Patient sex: M
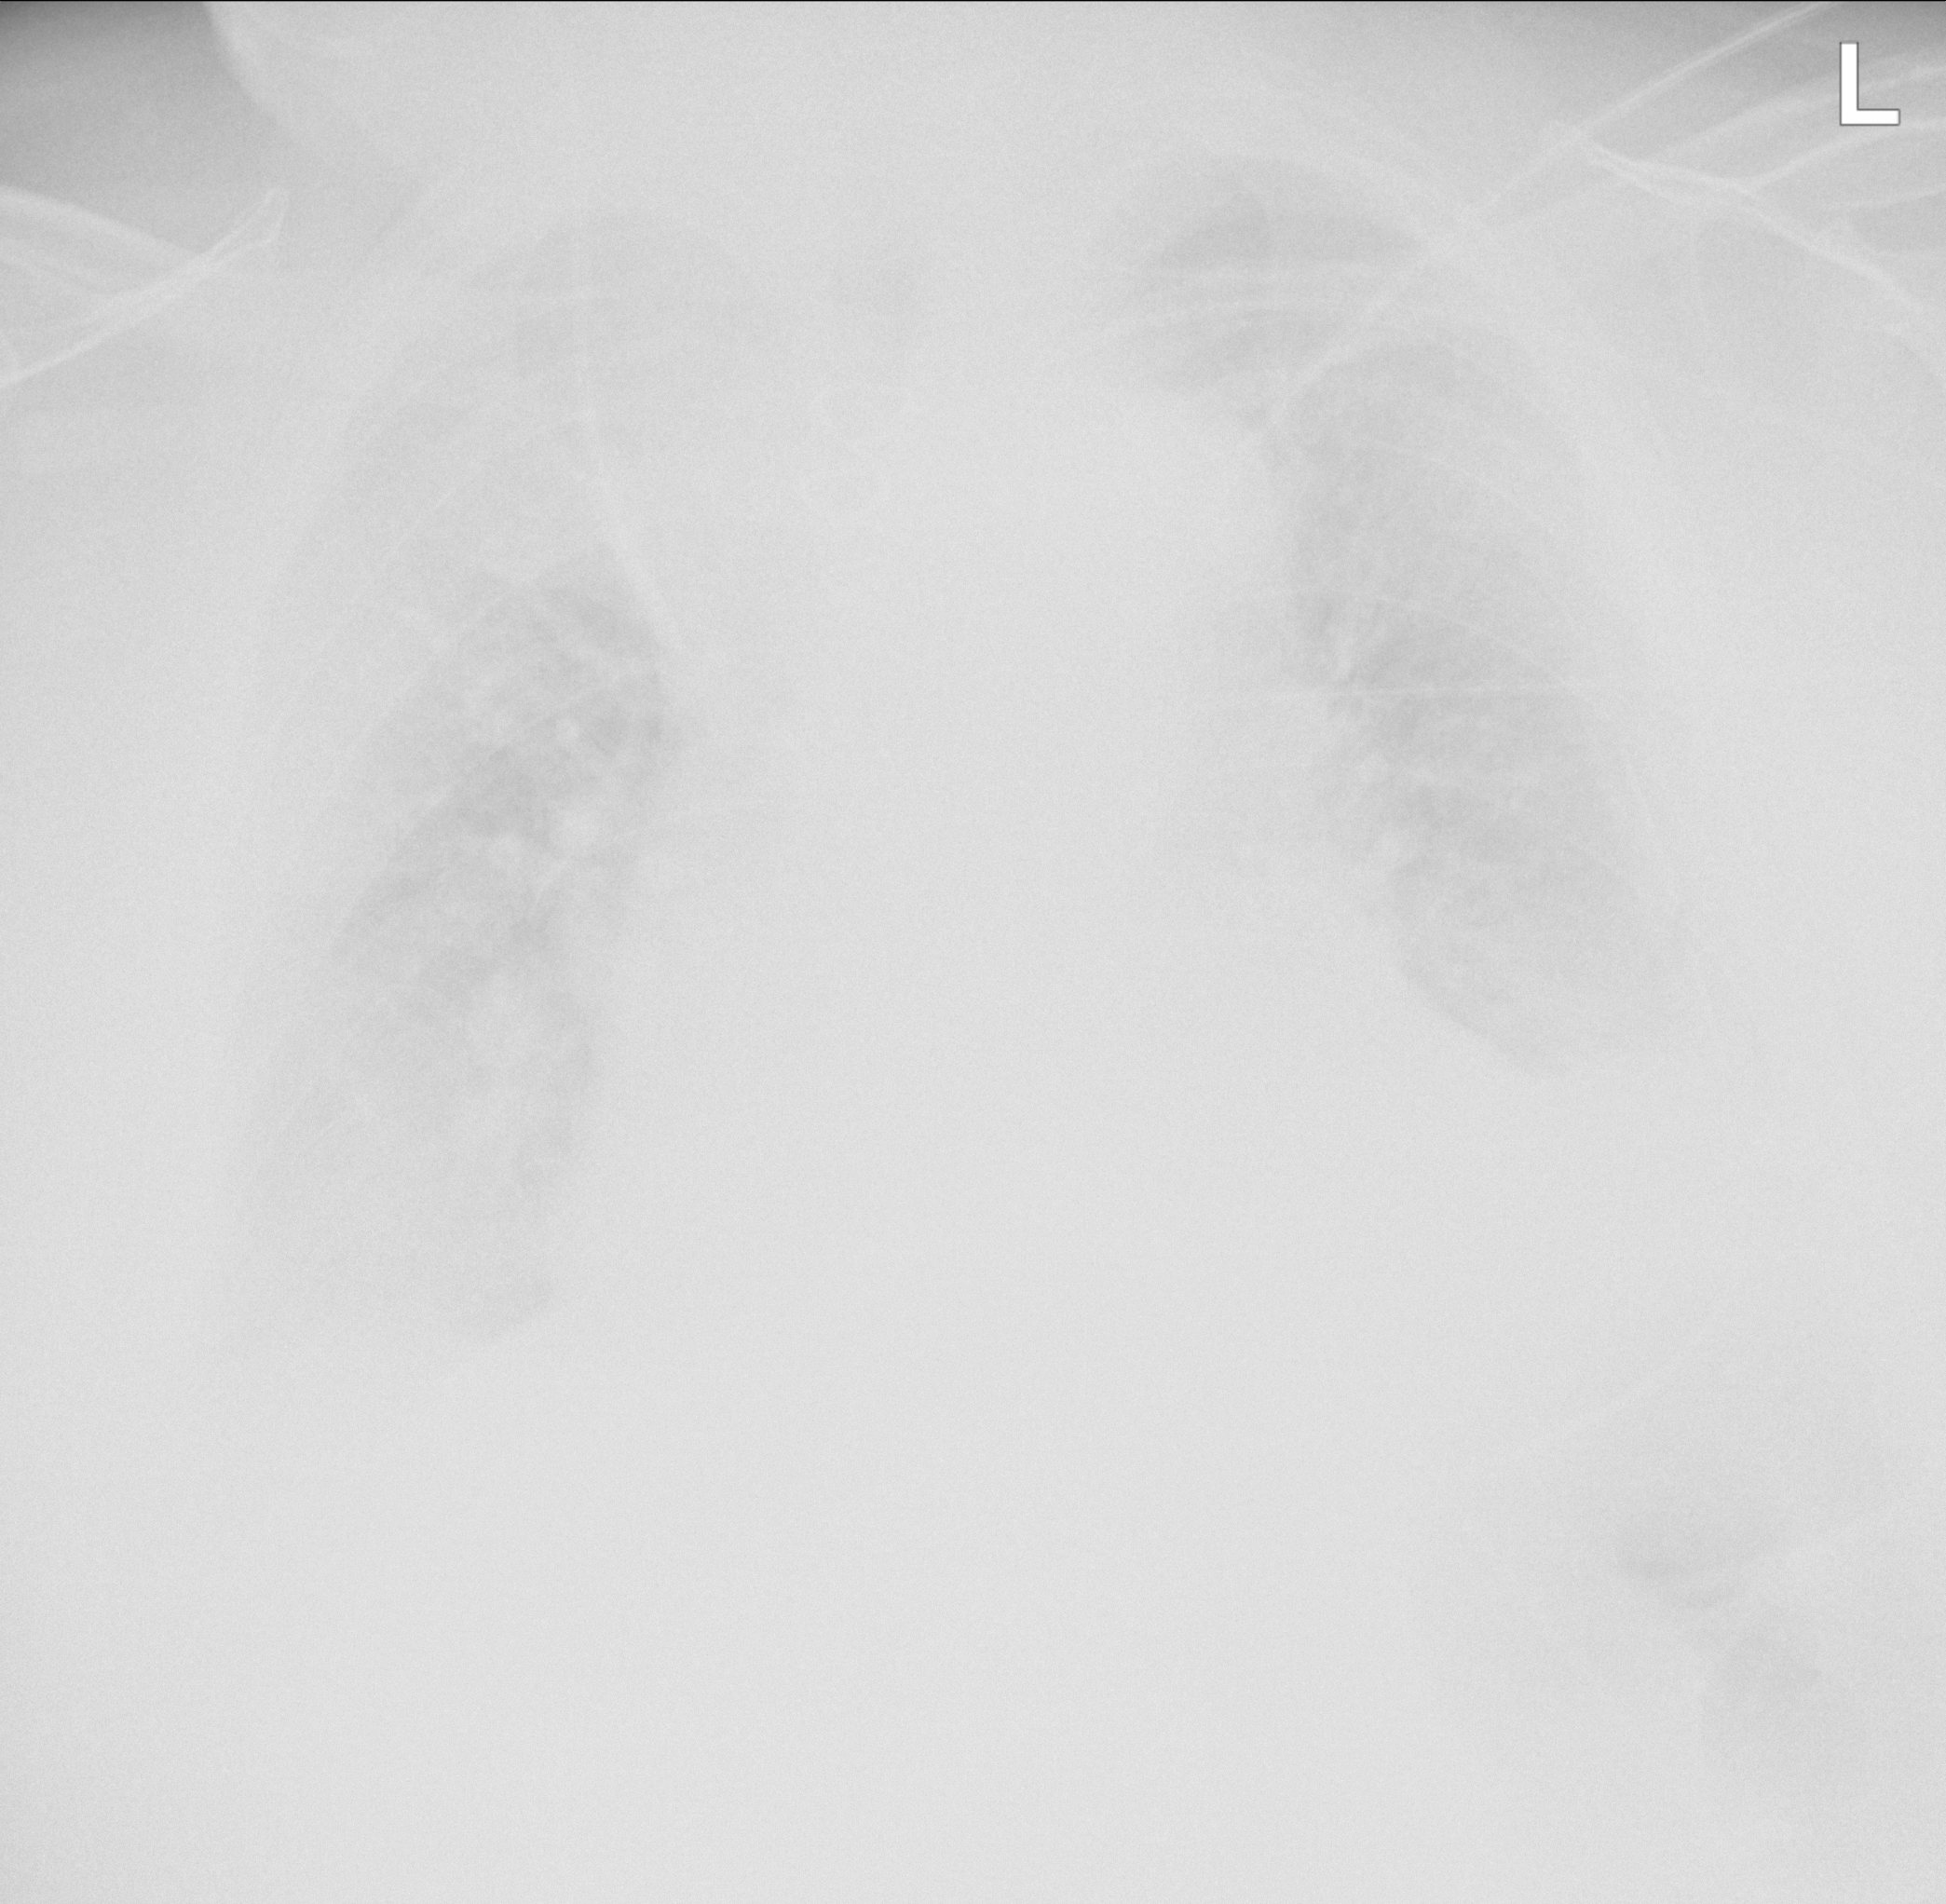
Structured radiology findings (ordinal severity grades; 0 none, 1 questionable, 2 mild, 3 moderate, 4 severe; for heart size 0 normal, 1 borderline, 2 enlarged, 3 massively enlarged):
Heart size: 2
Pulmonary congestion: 2
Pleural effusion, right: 2
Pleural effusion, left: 3
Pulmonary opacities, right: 2
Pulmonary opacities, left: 2
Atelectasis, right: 2
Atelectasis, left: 2